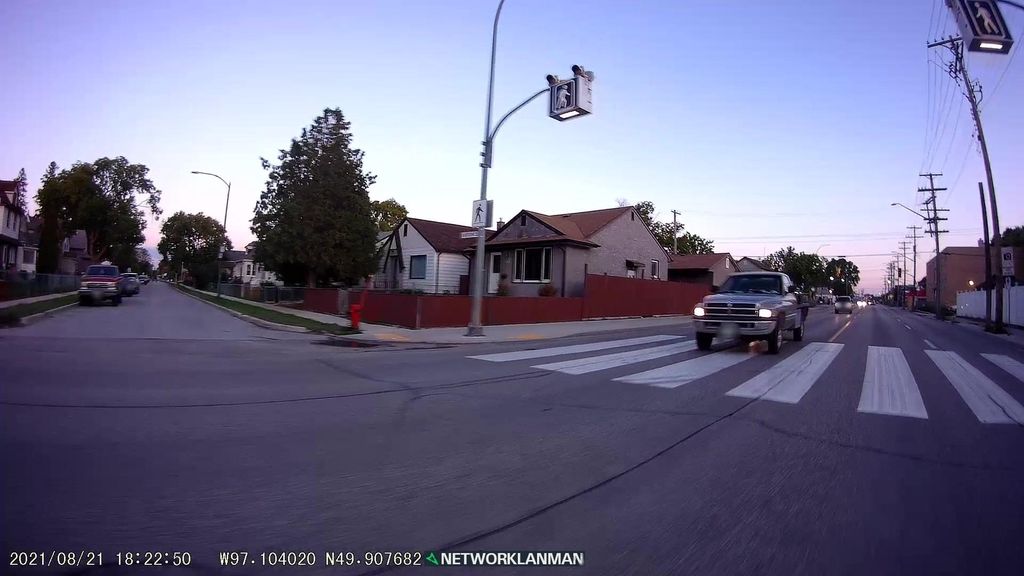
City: winnipeg